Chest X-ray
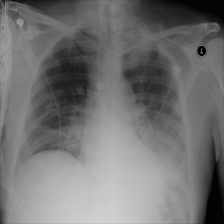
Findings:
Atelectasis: negative
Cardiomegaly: negative
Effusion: negative
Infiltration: negative
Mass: negative
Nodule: negative
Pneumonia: negative
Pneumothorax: negative
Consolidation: negative
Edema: negative
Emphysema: negative
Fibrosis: negative
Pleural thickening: negative
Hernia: negative